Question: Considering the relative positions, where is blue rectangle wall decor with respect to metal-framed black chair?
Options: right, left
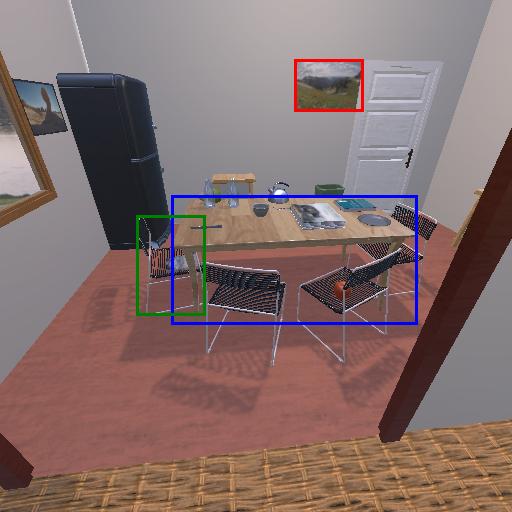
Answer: right